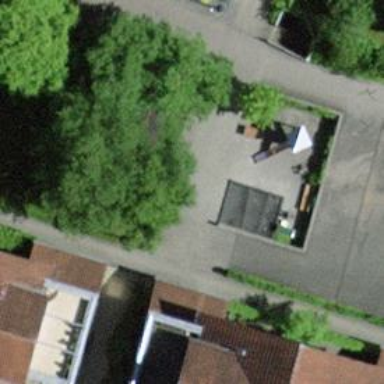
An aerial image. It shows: Seesaw in the playground.